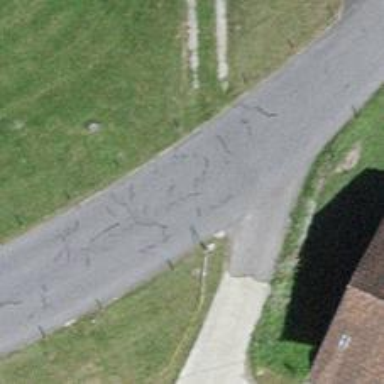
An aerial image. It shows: Passing place on the road.